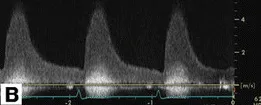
Evidences of abdominal aorta stenosis in case 1. (B) Peak velocity and peak pressure gradient were 5.1 m/s and 105 mmHg, respectively, on continuous wave Doppler echocardiographic image.
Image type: ophthalmic_imaging (oct)